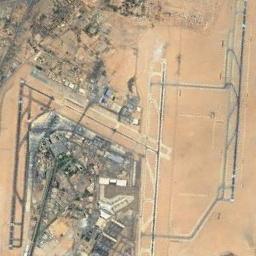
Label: airport